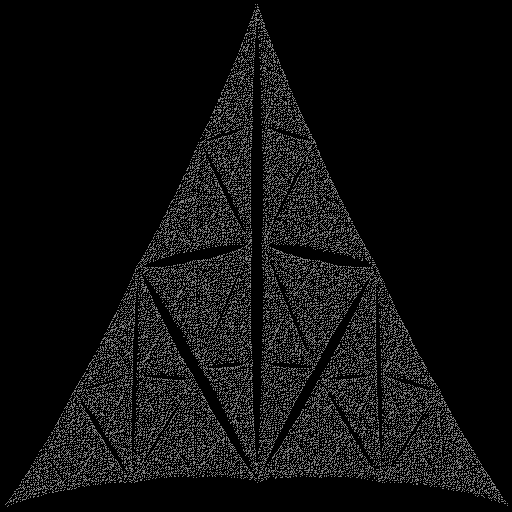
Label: a1